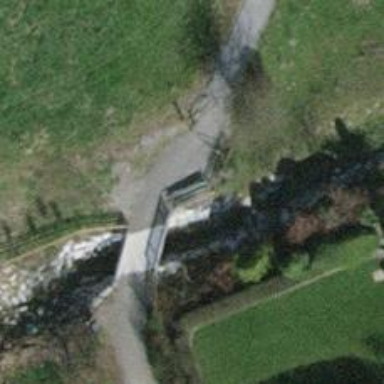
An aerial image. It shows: Brown bench.